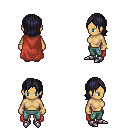
a pixel art fantasy rpg character, female body template, human, tanned skin, maroon cape, teal pants, raven long bangs hairstyle, bracelets, metal boots, four views (front, back, left, right), 2x2 character sprite sheet, small pixel art, hard edges, no anti-aliasing